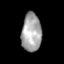
Tissue: skin
Cell type: Epithelial cells
Senescence score: 0.8994
Nuclear area (px): 745
Mean DAPI intensity: 165.651